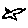
Label: bird